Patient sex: M
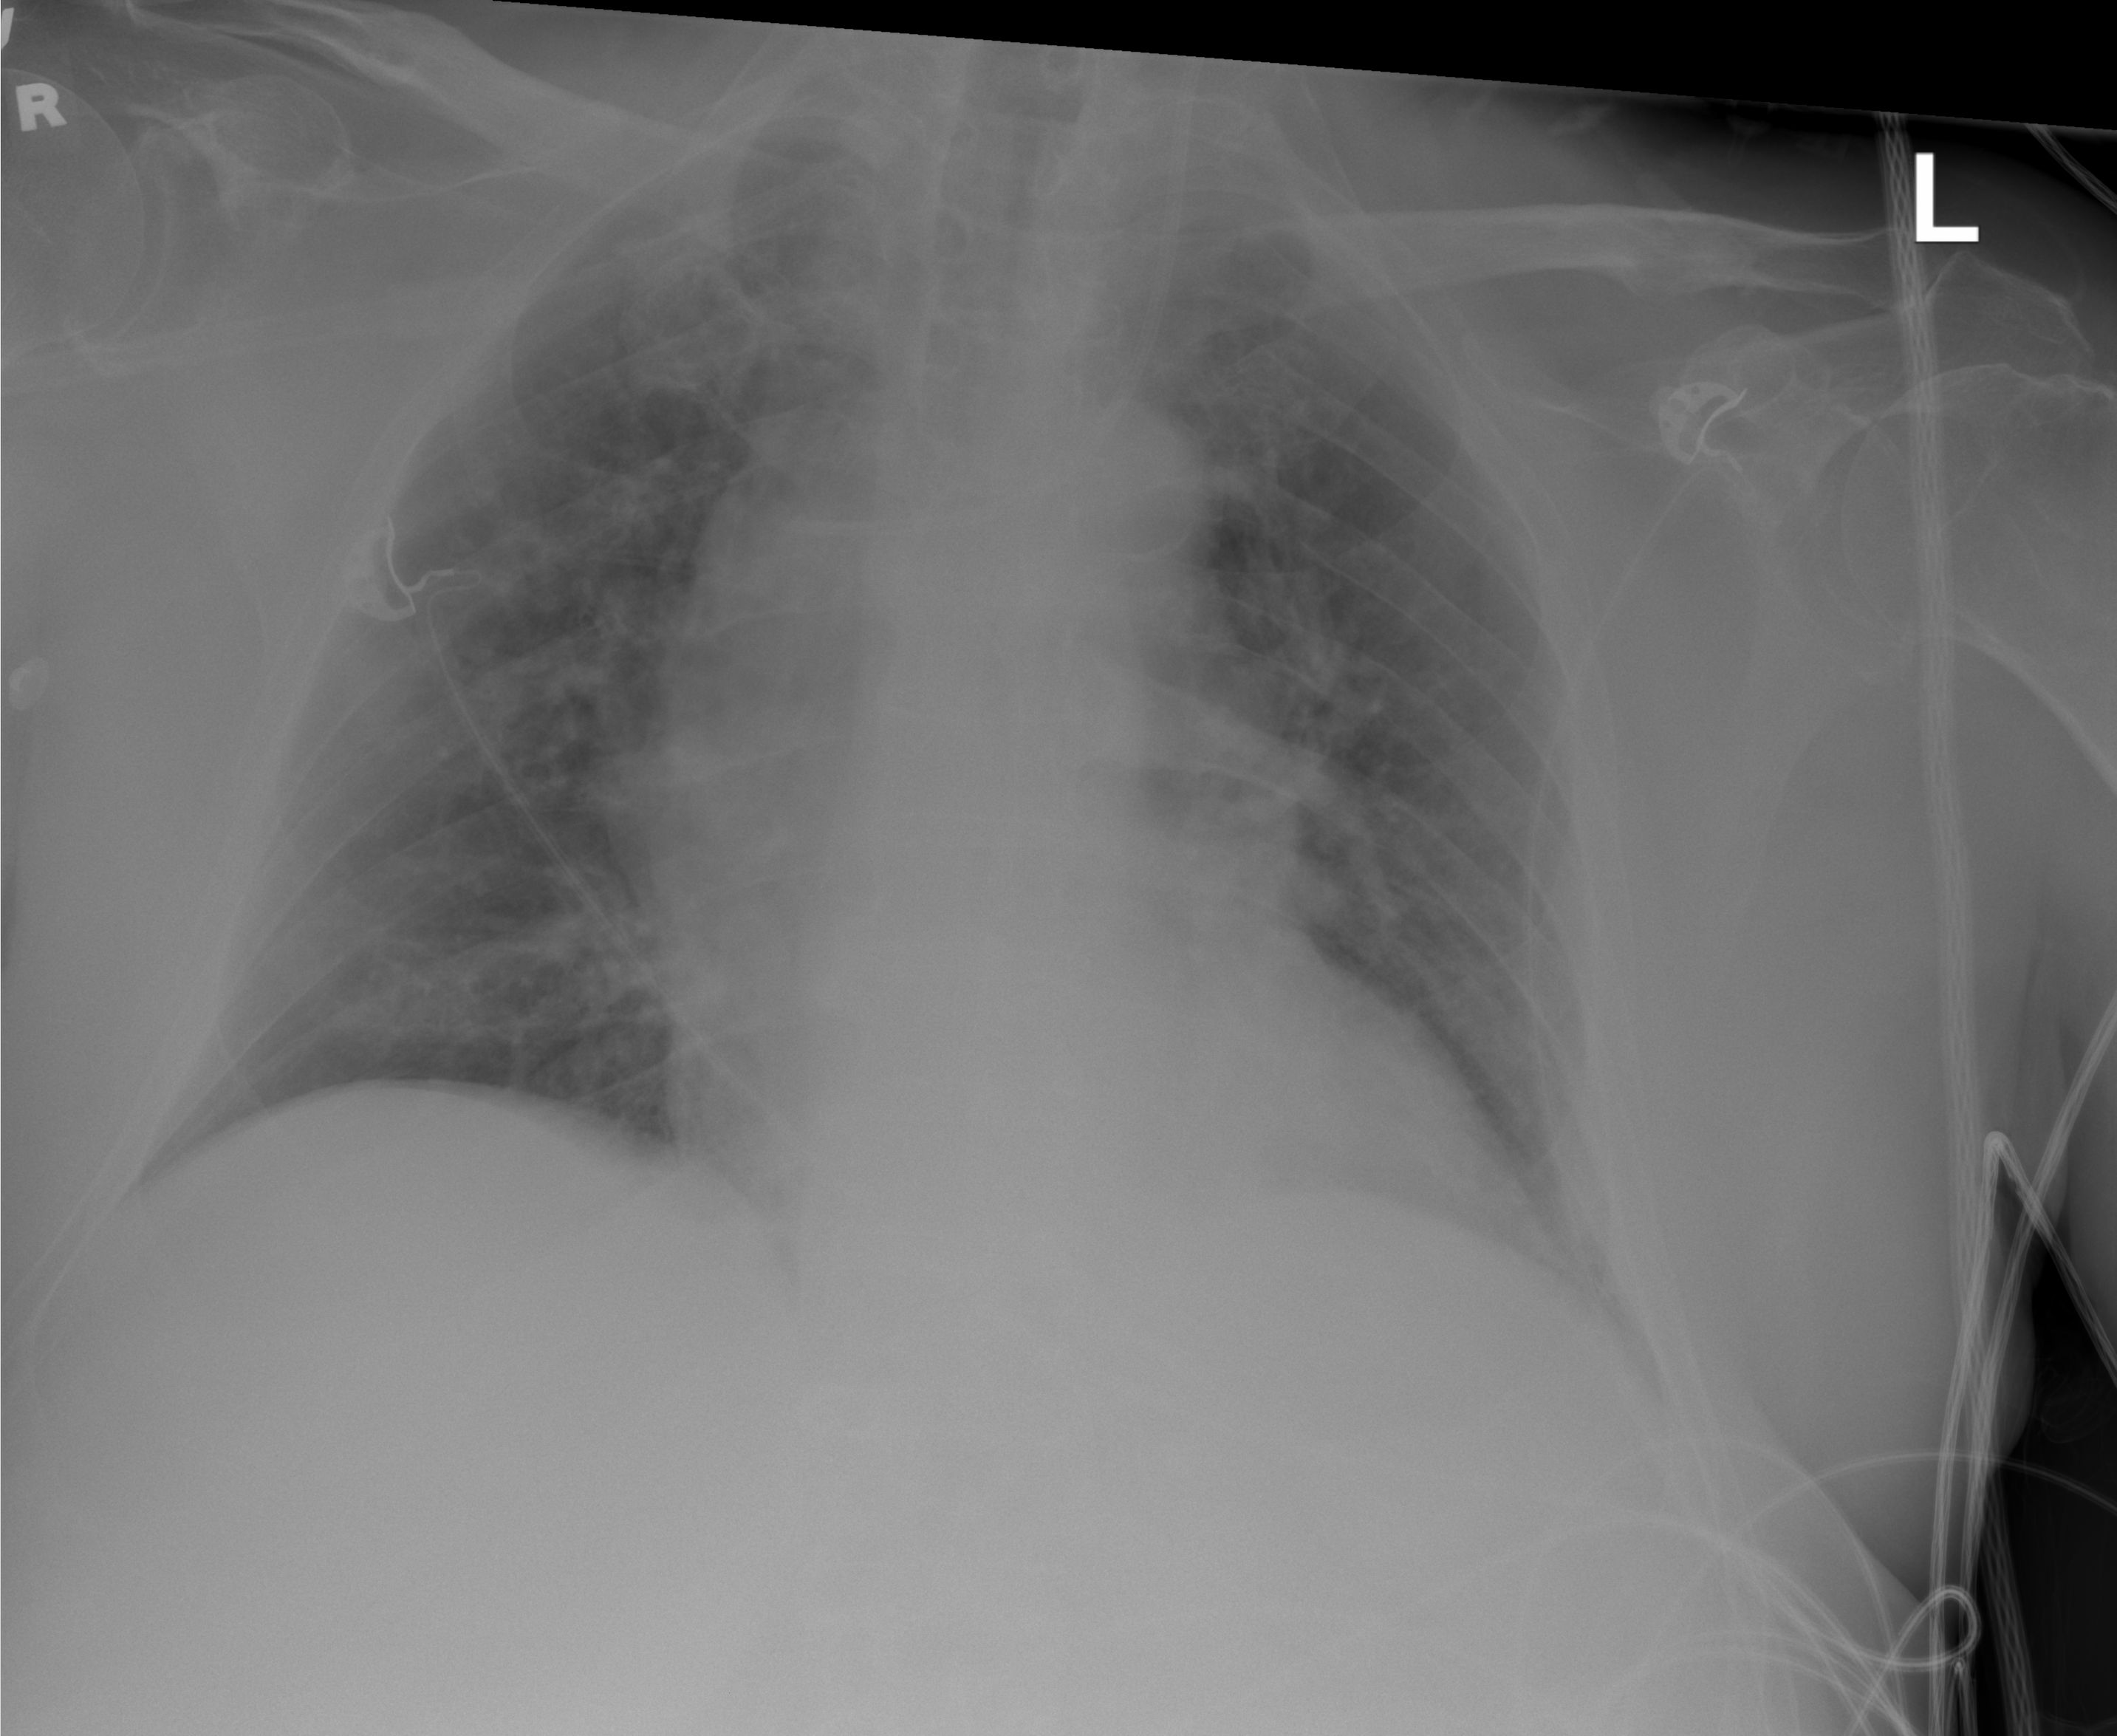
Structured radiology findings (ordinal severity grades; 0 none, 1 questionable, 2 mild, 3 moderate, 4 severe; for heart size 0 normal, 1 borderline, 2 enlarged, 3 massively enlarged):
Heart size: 0
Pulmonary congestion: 0
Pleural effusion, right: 0
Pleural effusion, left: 0
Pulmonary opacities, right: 0
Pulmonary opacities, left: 0
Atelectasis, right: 1
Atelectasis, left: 1